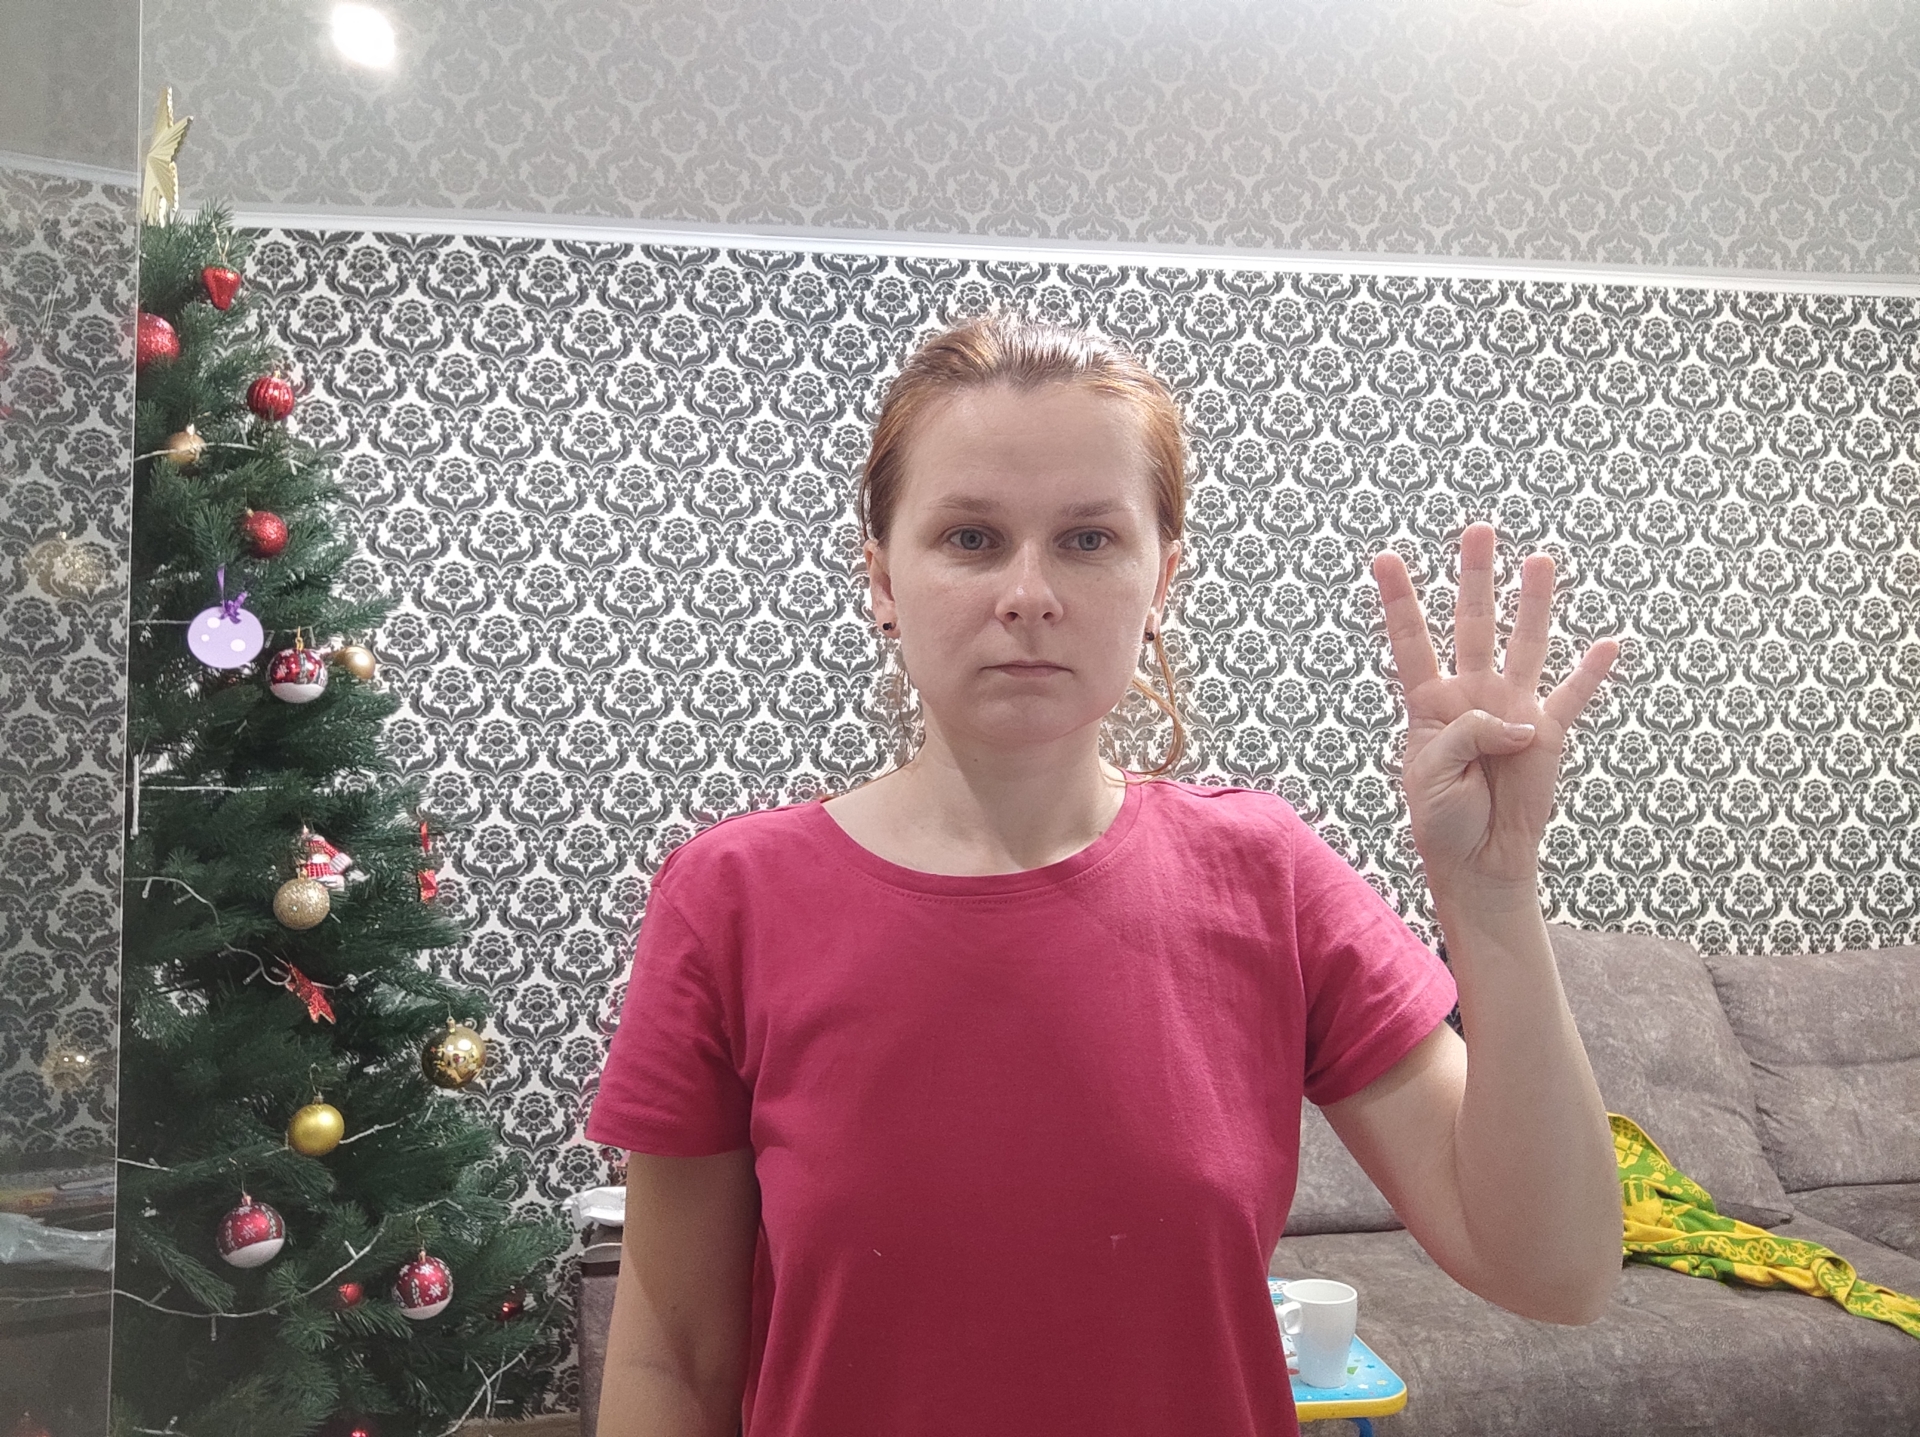
Label: clear